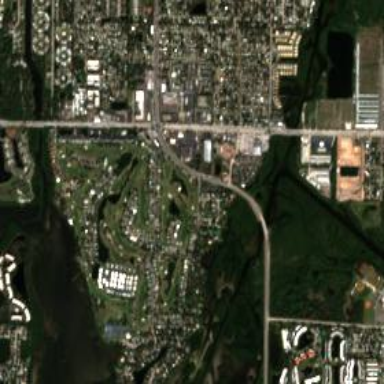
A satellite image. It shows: Golf course surrounded by greenery.